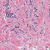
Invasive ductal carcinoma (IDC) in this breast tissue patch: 1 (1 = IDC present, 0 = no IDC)